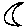
Label: moon